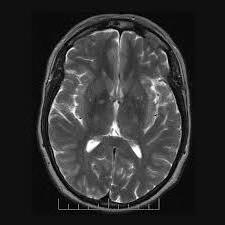
Label: notumor